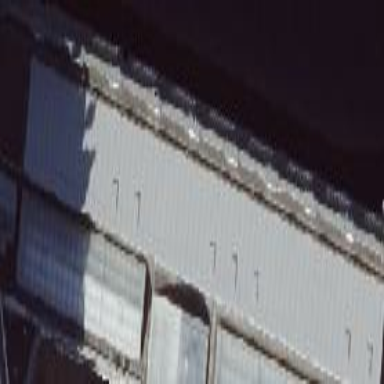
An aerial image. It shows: Building with gabled roof.